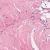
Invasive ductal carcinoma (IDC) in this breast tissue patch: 0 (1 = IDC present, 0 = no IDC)